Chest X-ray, AP view. Patient: 66 years old, sex M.
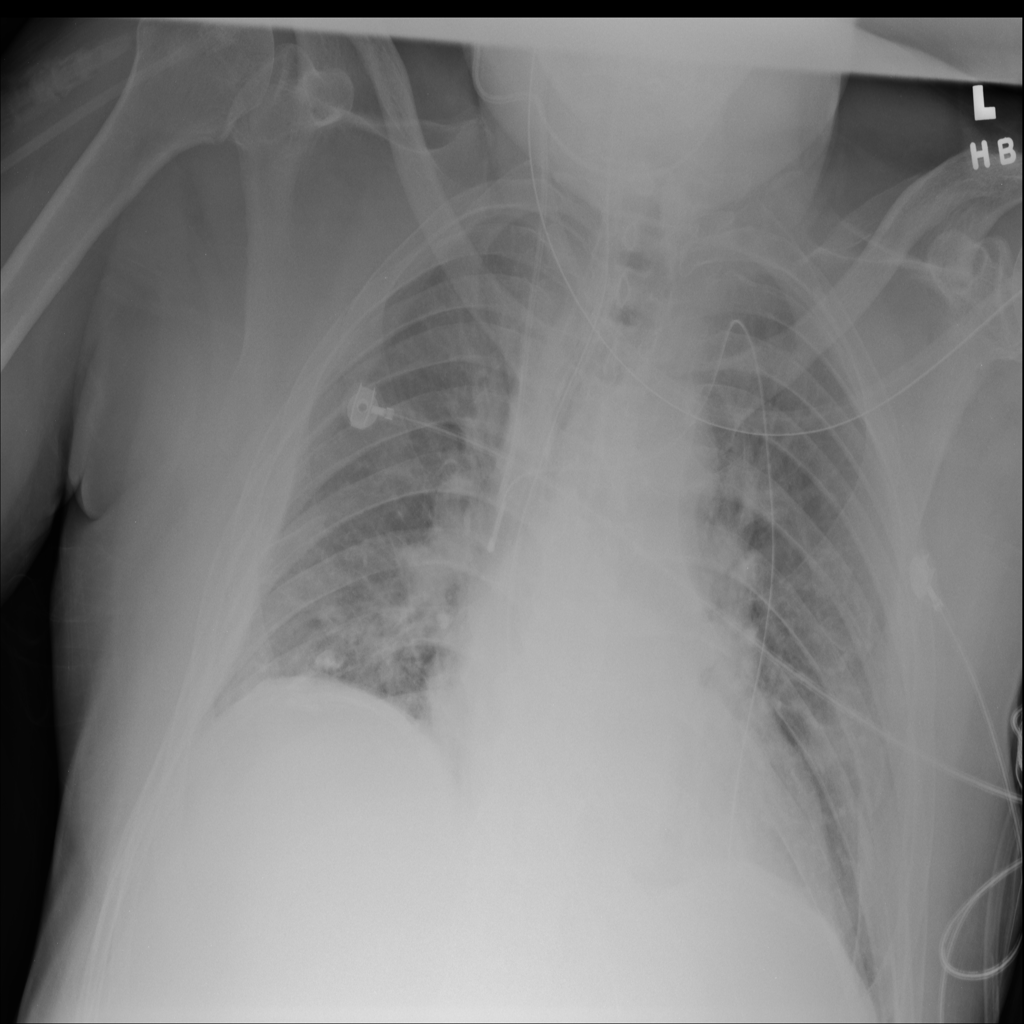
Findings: No Finding